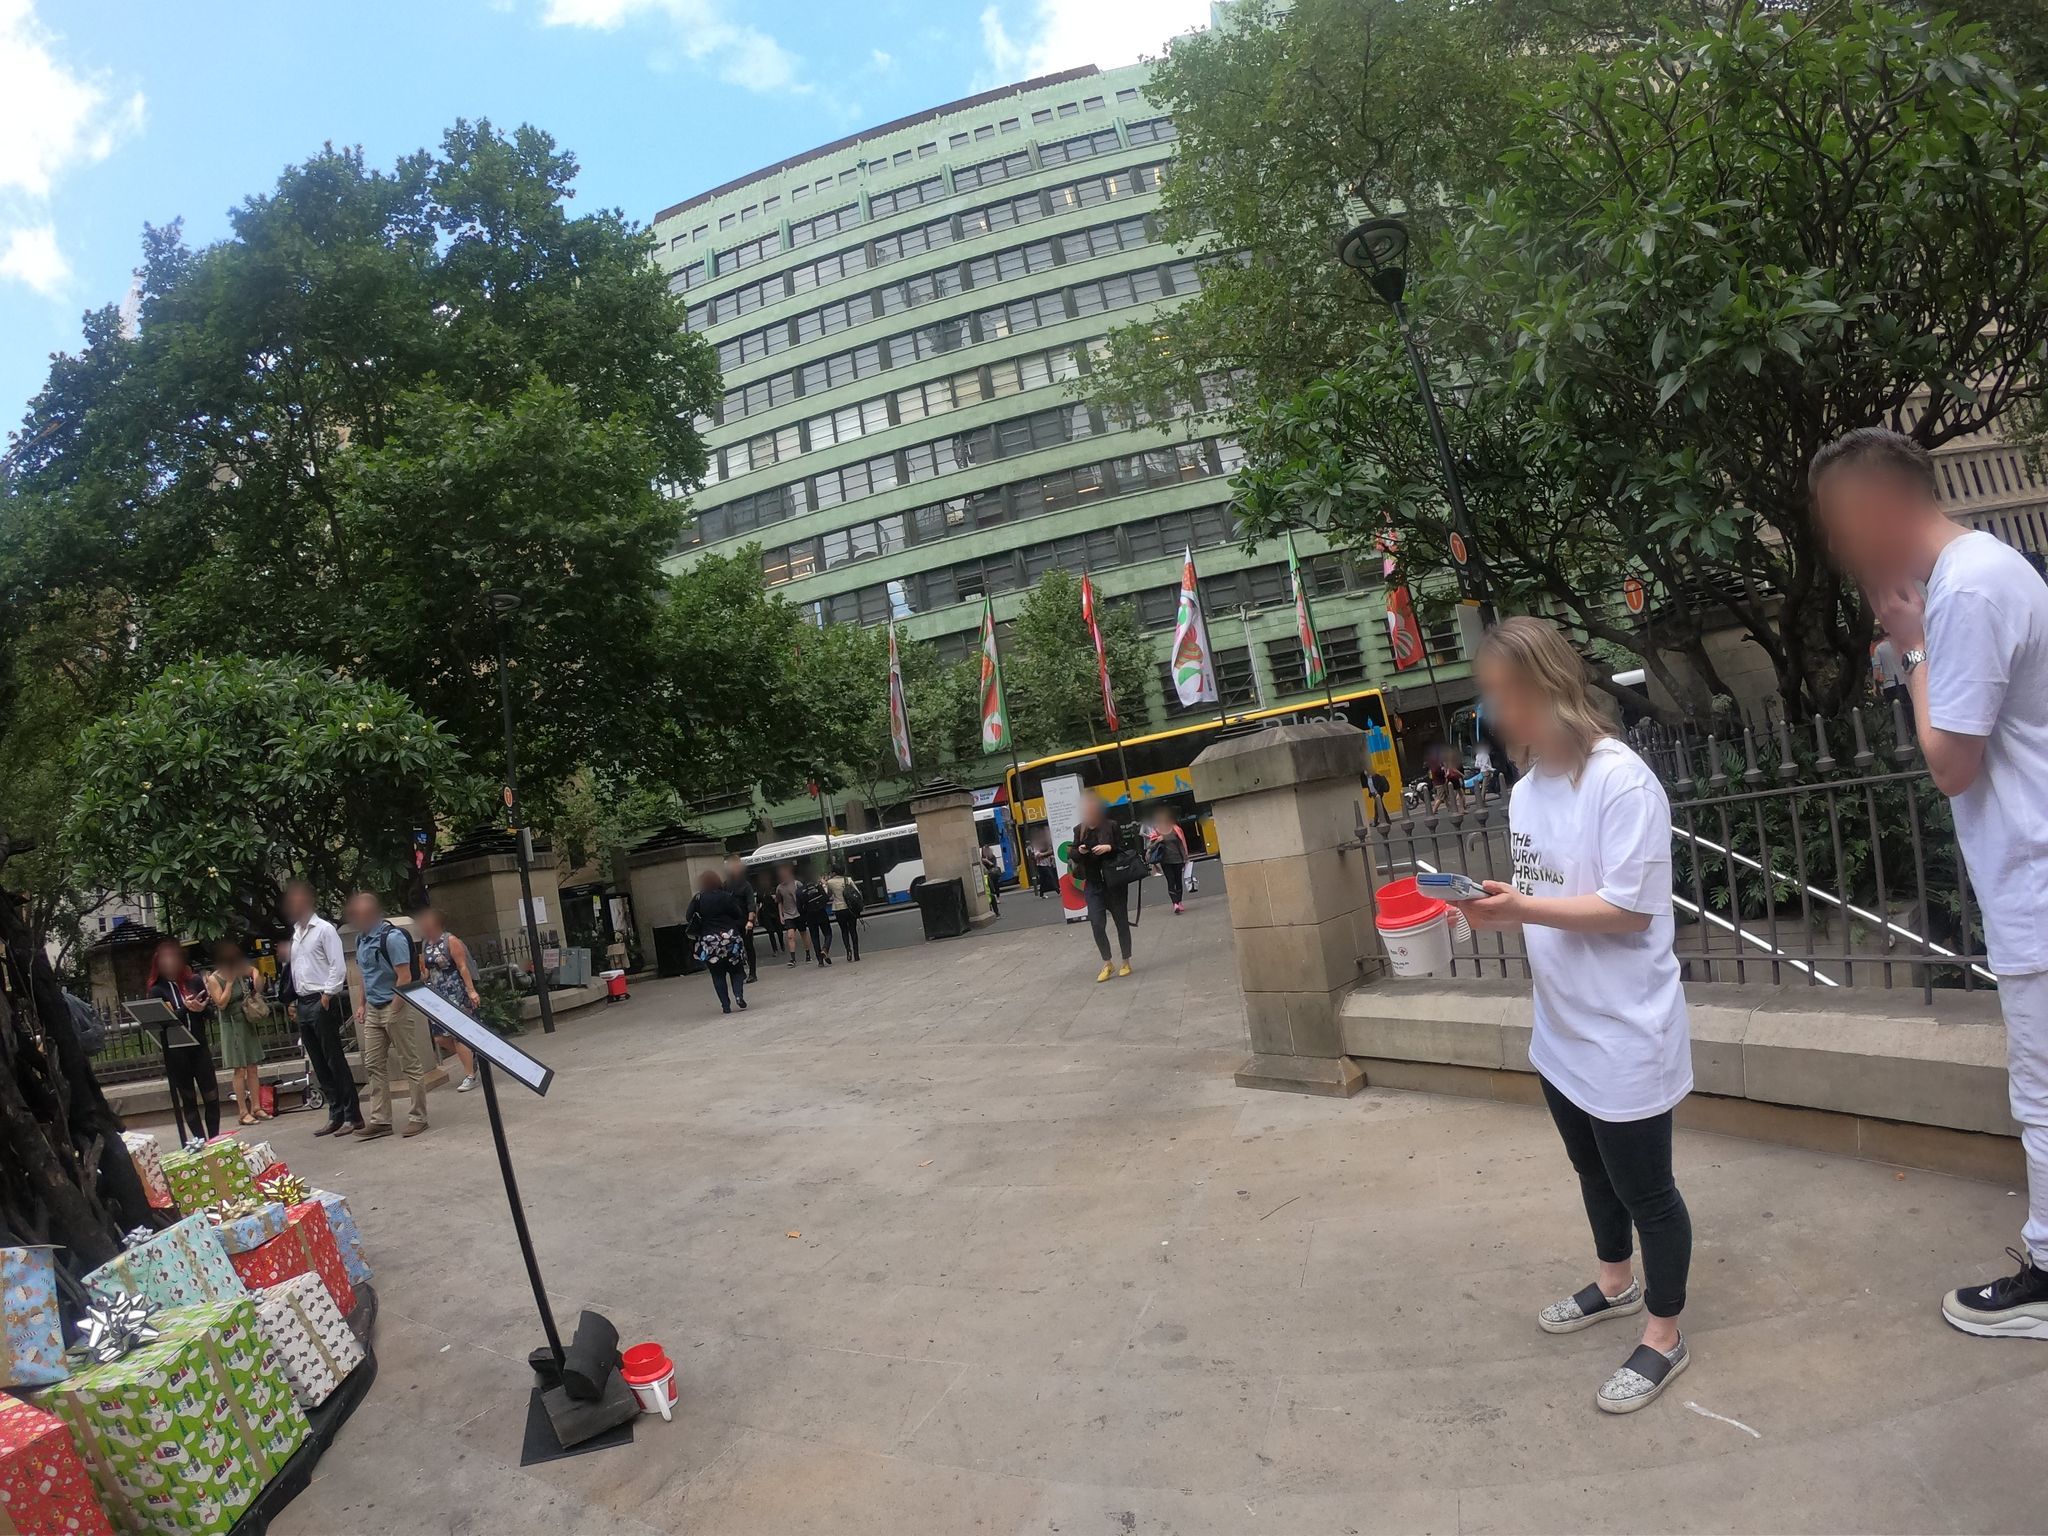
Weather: clear
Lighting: day
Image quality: good
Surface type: walking surface
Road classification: footway
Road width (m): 9.0
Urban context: urban centre
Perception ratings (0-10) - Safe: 0.46, Lively: 8.91, Beautiful: 4.83, Boring: 1.97, Depressing: 7.4, Wealthy: 2.27